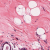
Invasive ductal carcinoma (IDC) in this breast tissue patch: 0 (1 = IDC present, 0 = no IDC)